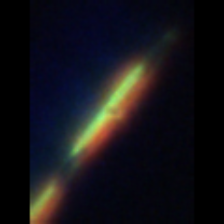
Taxon: Psuedo-nitzschia
Group: Diatoms